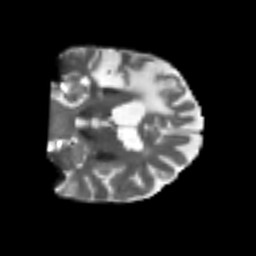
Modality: T2w
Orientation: coronal
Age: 52
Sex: male
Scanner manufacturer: siemens
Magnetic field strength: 3 T
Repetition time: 4.999 s
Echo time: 0.07946 s